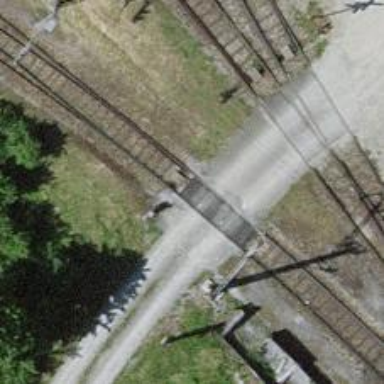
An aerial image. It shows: Railway yard with electrified tracks and single track.